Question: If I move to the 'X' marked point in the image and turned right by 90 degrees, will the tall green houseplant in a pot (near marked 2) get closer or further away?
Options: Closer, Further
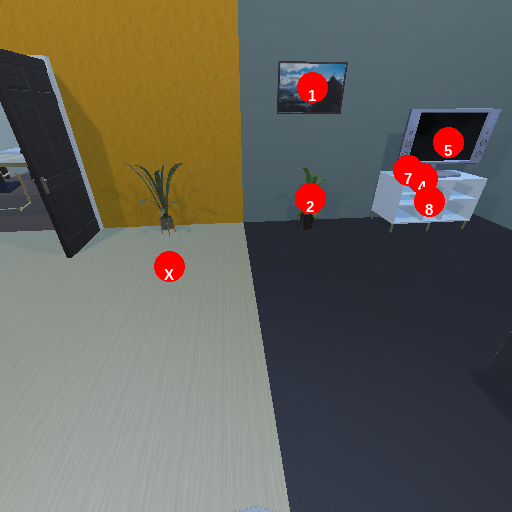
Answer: Closer